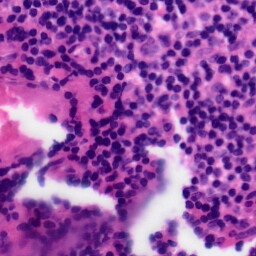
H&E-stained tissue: Tonsil